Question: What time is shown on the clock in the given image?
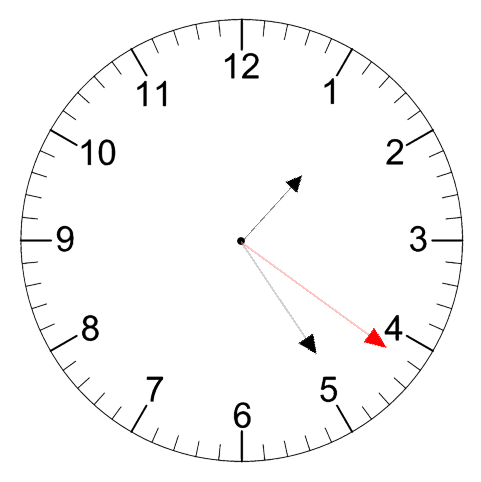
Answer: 01:24:21